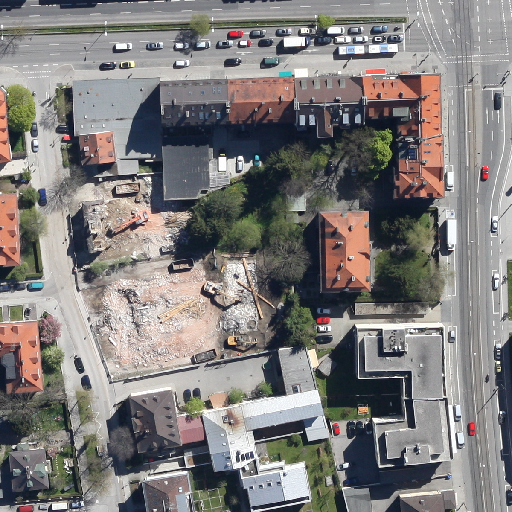
Referring expression: van in the parking area